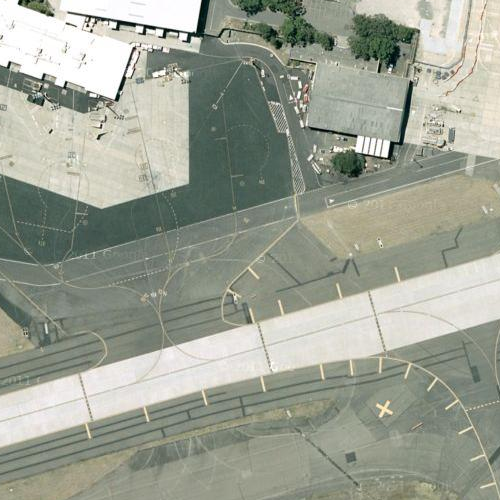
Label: sydney